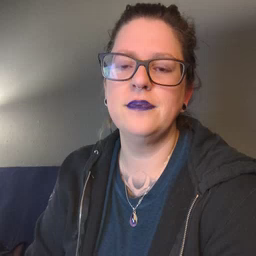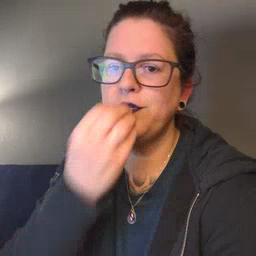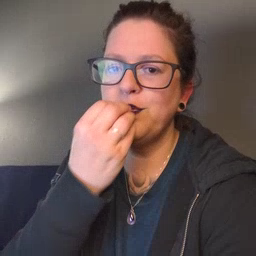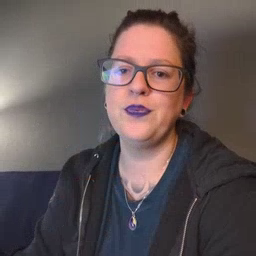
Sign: food